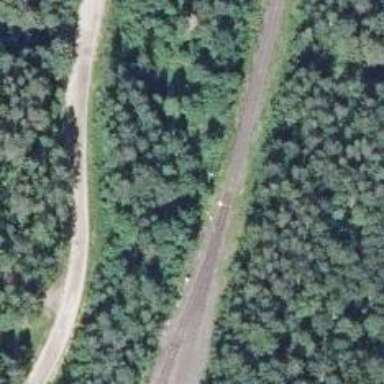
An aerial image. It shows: Continuous railway track.